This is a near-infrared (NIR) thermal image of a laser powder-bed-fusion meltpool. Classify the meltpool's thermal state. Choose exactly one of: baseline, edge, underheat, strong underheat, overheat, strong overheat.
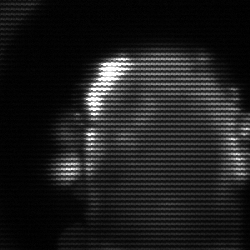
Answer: baseline